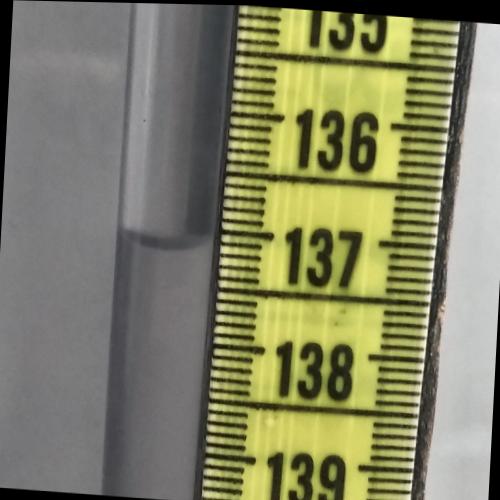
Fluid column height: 137.2 cm